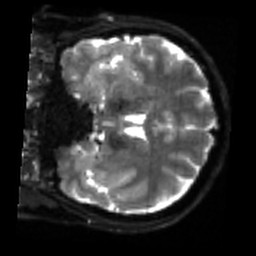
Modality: sbref
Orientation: coronal
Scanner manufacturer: siemens
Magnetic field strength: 3 T
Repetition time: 4 s
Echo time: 0.0594 s